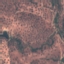
Land use / land cover class: HerbaceousVegetation